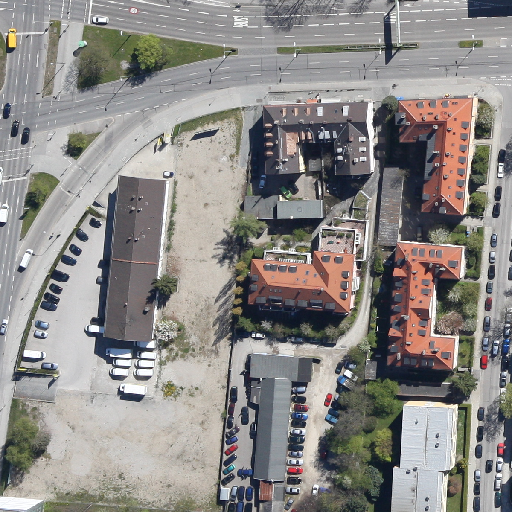
Referring expression: sidewalk along with tree